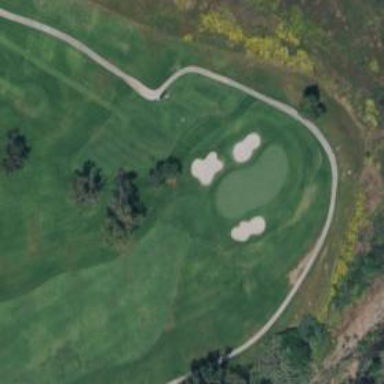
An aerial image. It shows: View of golf hole.